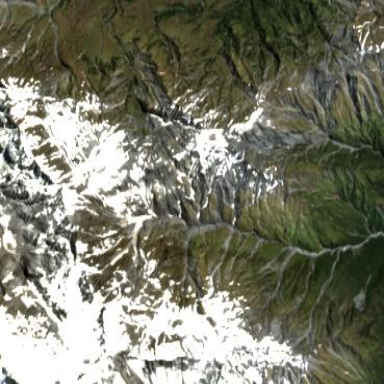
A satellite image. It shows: Stunning view of glacier.